Question: What is the app size?
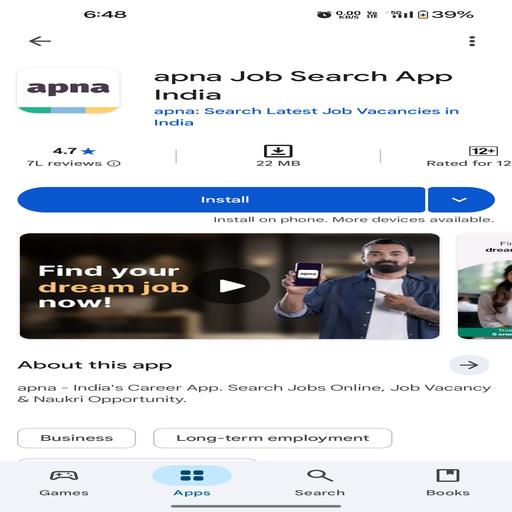
Answer: 22 MB